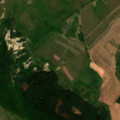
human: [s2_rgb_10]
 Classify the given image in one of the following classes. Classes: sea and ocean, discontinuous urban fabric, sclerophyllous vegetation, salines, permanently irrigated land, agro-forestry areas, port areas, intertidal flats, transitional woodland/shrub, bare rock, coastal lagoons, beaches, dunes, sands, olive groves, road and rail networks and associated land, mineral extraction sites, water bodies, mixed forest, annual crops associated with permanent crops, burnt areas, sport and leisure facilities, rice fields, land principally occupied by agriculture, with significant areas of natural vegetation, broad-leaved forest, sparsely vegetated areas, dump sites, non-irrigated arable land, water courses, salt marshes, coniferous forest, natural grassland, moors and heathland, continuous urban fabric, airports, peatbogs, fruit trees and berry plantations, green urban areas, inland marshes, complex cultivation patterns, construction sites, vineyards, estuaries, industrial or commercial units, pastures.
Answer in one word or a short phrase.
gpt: non-irrigated arable land, pastures, complex cultivation patterns, land principally occupied by agriculture, with significant areas of natural vegetation, broad-leaved forest, coniferous forest, natural grassland